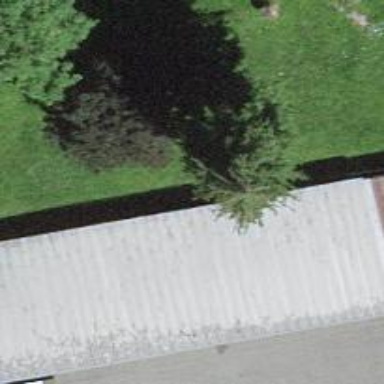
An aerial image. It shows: Garage building.